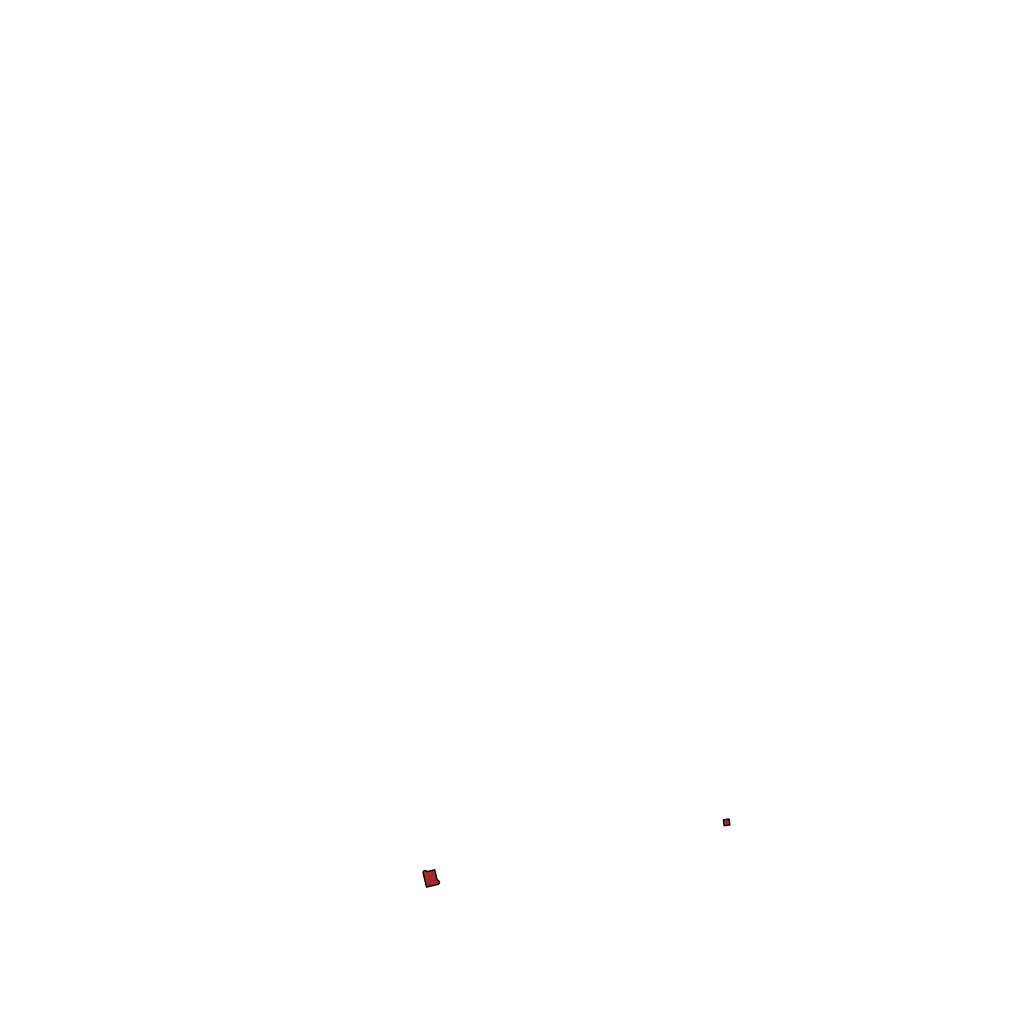
Tags: overhead vector_map, recreation, density_5, Facility, 1.0 km²